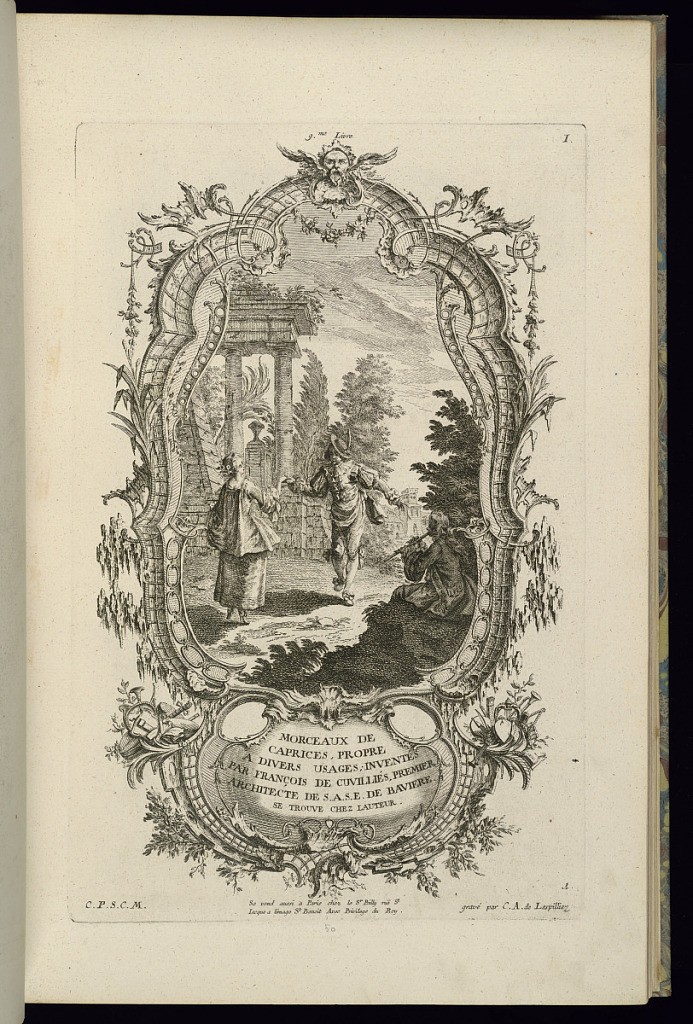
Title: Design for Cartouche with Central Vignette
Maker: François de Cuvilliés the Elder, Belgian, 1695 - 1768
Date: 1745
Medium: Etching and engraving on off-white laid paper
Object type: Print
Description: Design for a cartouche with an upper and lower compartment, the latter of which contains the title. The upper compartment depicts a scene of Commedia dell'Arte figures in a Roman landscape. The cartouche is comprised of trelliswork, mascaron, branches, musical trophies, rinceaux, scrolls, and wings. The plate is signed and numbered.